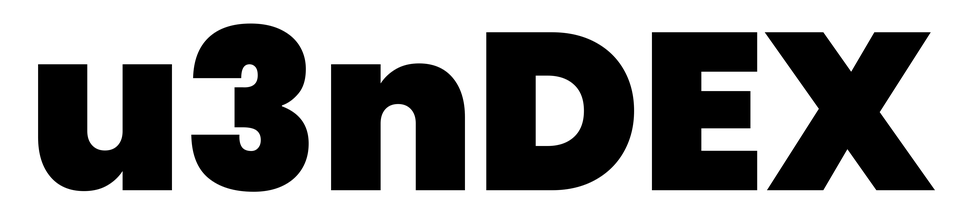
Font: Poppins-Black